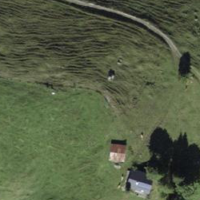
EUNIS habitat code: 24
Species observed at this site:
Parnassia palustris